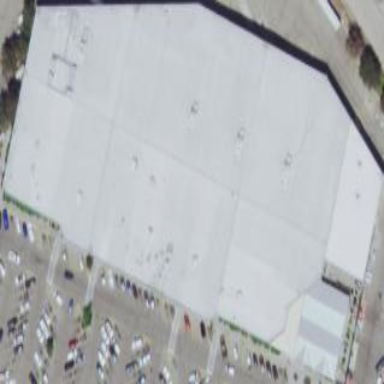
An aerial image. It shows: Supermarket building.